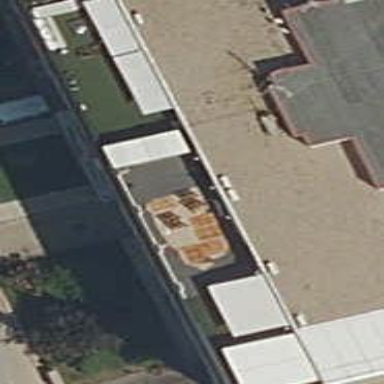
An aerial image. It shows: School.